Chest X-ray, PA view. Patient: 63 years old, sex F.
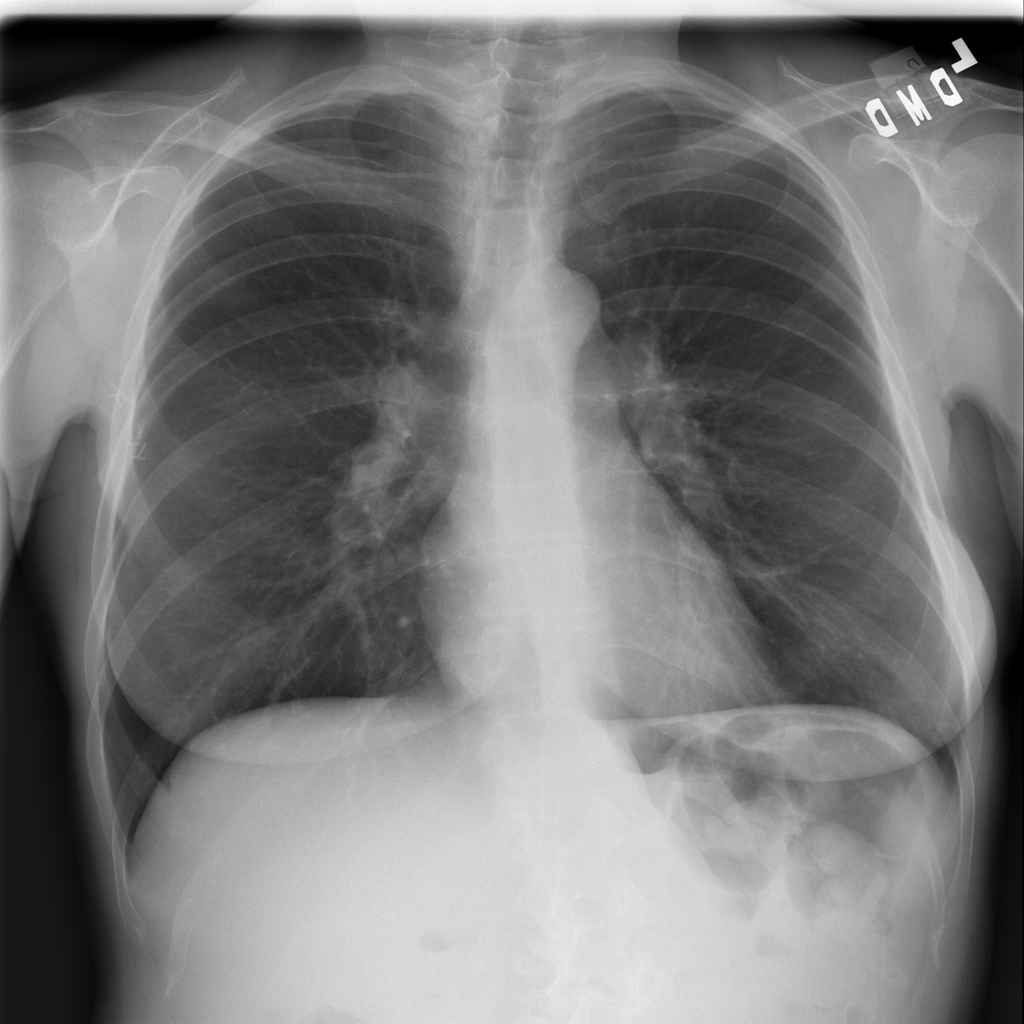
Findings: No Finding